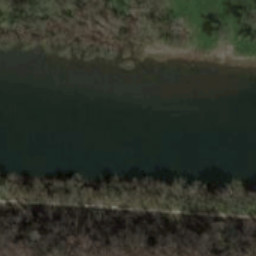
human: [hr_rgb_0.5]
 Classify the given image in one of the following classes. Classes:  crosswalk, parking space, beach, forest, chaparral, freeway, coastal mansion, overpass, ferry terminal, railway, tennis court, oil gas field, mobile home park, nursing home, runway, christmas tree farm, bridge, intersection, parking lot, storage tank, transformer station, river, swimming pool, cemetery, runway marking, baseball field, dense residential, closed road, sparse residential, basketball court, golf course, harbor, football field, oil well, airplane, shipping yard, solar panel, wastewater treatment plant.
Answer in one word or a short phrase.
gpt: river